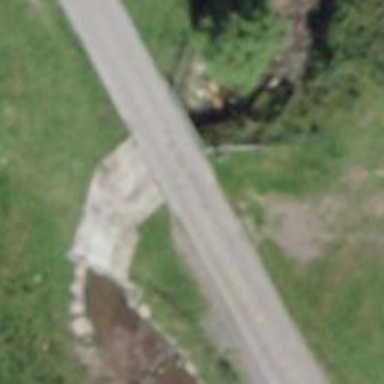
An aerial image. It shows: Asphalt track bridge suitable for agricultural vehicles. The track has grade1 surface.